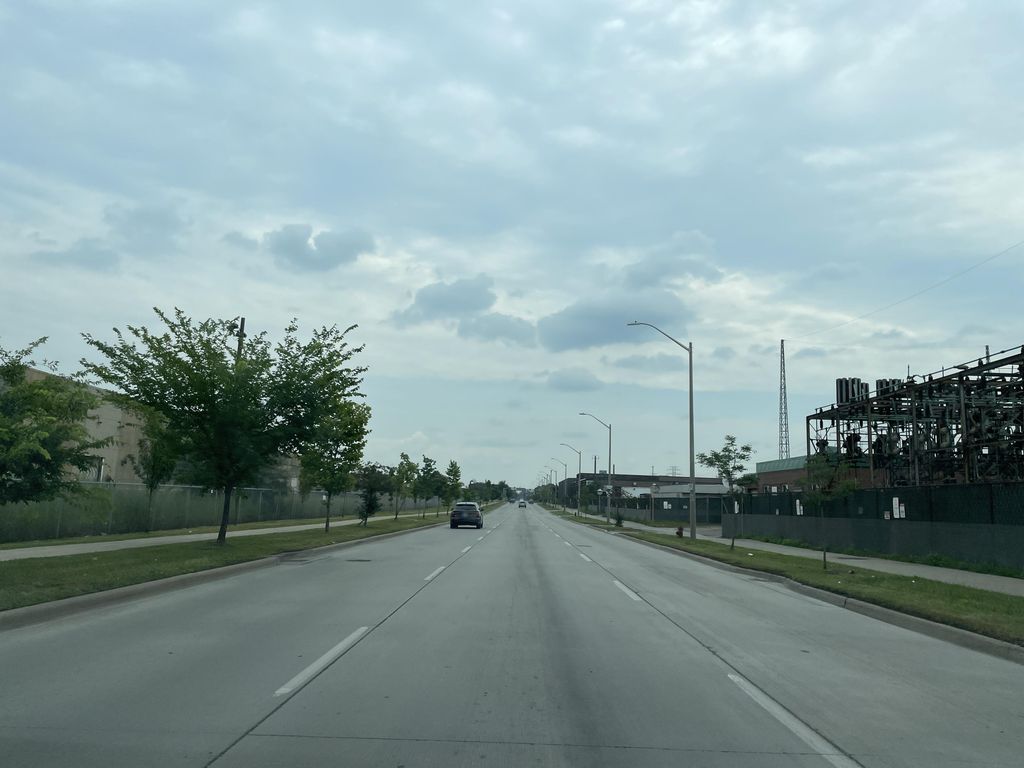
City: hamilton